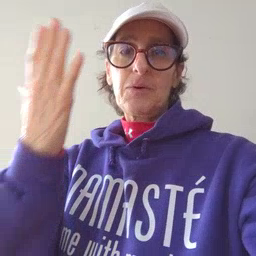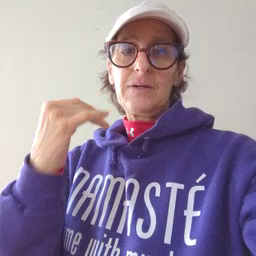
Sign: morning